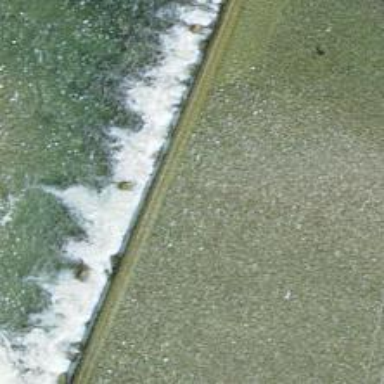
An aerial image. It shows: Weir in waterway.